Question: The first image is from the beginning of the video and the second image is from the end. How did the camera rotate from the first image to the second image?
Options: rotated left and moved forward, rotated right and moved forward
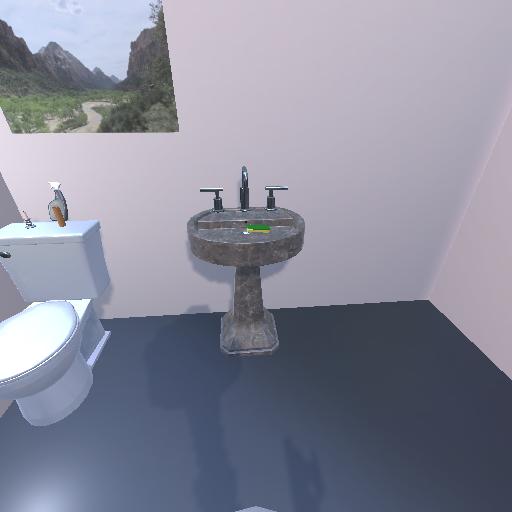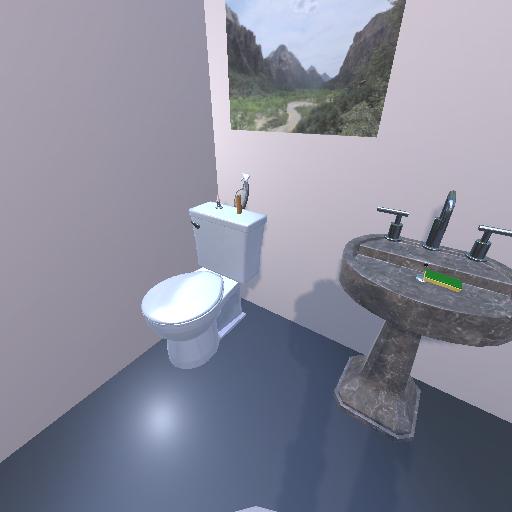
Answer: rotated left and moved forward